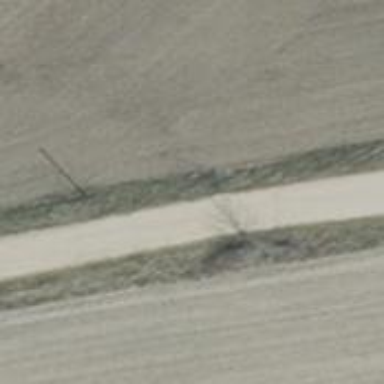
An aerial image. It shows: Sandy track road with grade4 tracktype.